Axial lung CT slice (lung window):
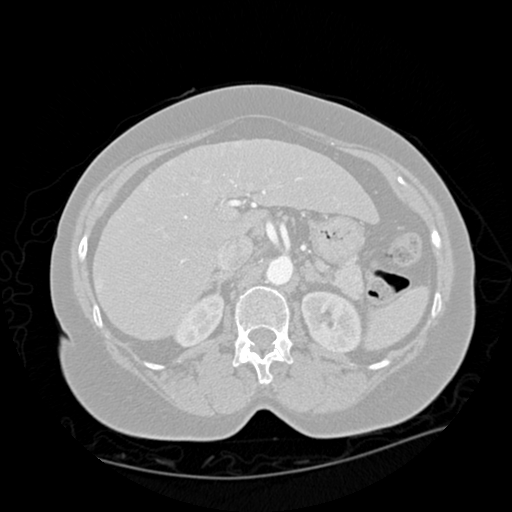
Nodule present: no